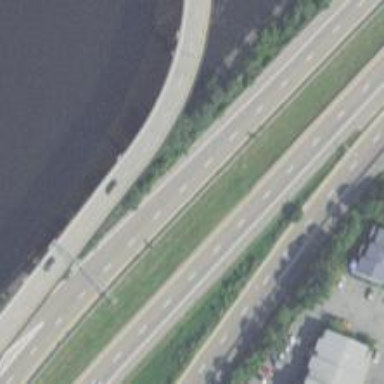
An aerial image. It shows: Motorway.